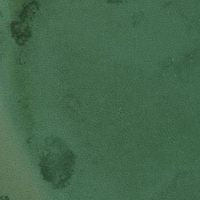
EUNIS habitat code: 14
Species observed at this site:
Phalacrocorax carbo
Cygnus columbianus
Larus michahellis
Bucephala clangula
Mergus merganser